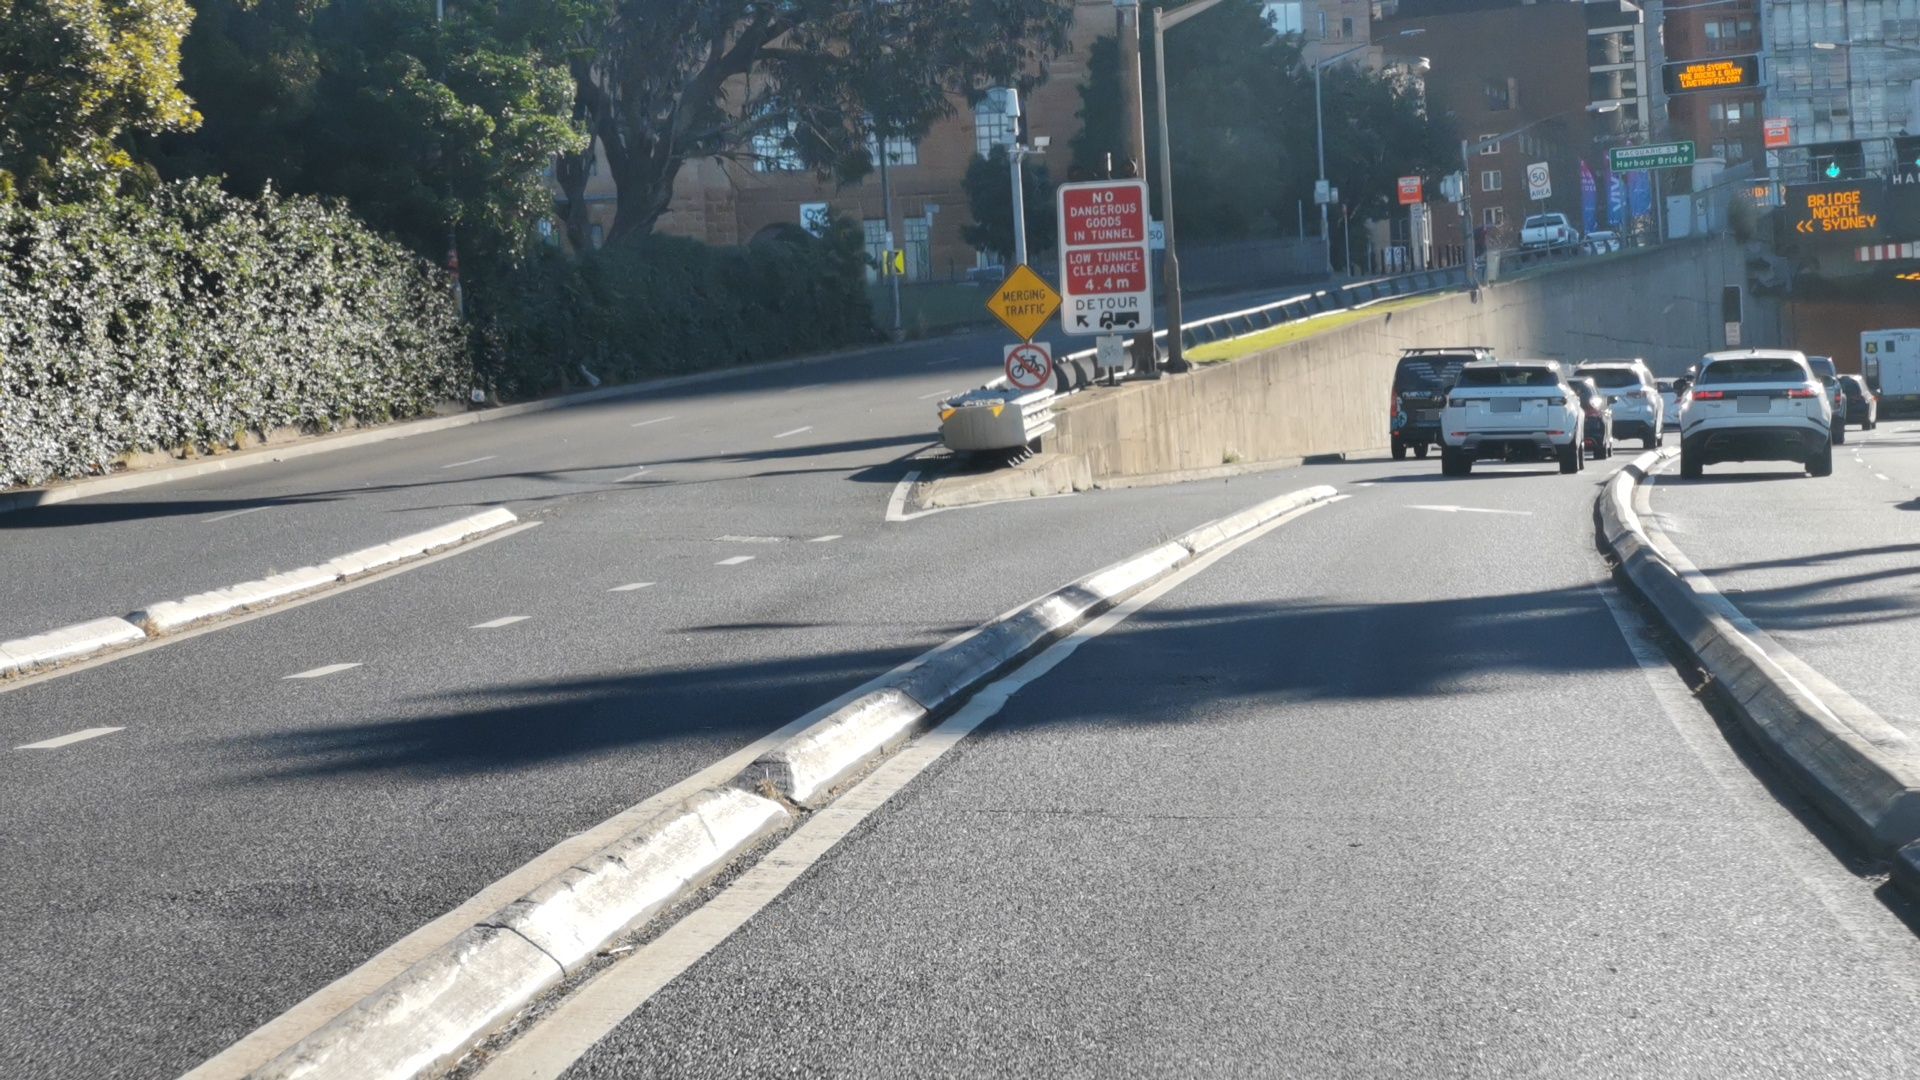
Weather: clear
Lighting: day
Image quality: good
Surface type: walking surface
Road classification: motorway_link, primary_link
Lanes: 2, 1
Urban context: urban centre
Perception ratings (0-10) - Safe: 2.46, Lively: 4.65, Beautiful: 5.35, Boring: 1.07, Depressing: 4.59, Wealthy: 1.39